Aerial crown-view tile of a tropical tree (Barro Colorado Island, Panama), acquired 20250915:
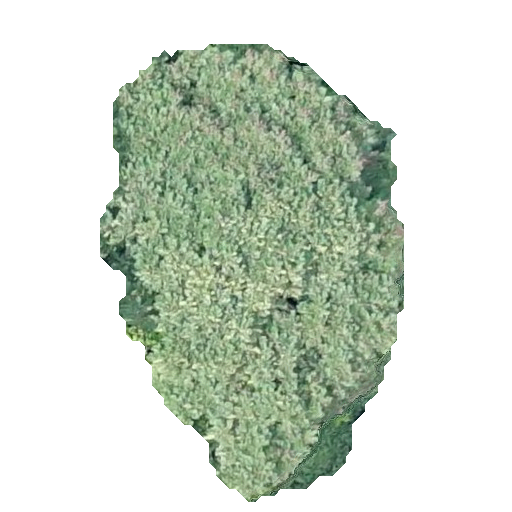
Species: Jacaranda copaia
GBIF accepted scientific name: Jacaranda copaia
Crown area: 147.236 m²